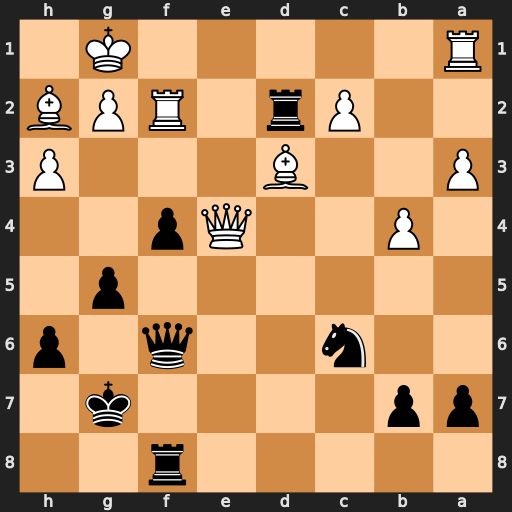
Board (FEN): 5r2/pp4k1/2n2q1p/6p1/1P2Qp2/P2B3P/2Pr1RPB/R5K1
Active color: b
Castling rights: -
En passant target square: -
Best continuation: Qxa1+ Rf1 Qd4+